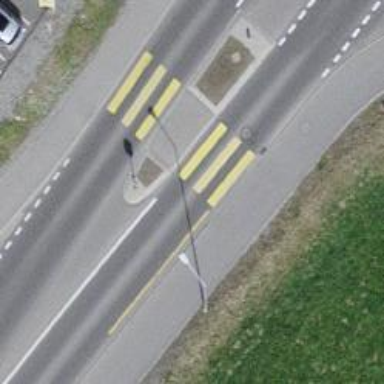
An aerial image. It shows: Kerb serving as barrier.